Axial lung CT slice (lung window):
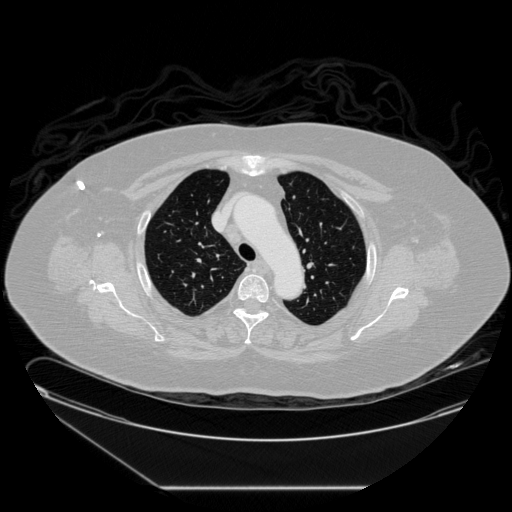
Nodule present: no